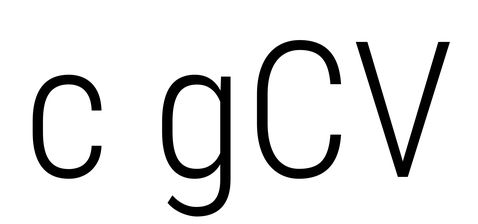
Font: Roboto_Condensed_Light